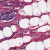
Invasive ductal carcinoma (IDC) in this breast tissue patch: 0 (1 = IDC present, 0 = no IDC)